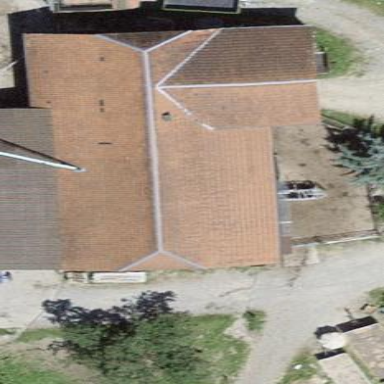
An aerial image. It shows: Barn.